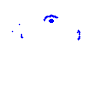
Particle: electron